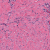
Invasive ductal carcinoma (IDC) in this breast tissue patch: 0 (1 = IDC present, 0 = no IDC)